Interaction volume radius: 5 \u00c5
Interaction volume height: 15 \u00c5
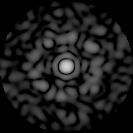
Disorder parameter: 0.8468